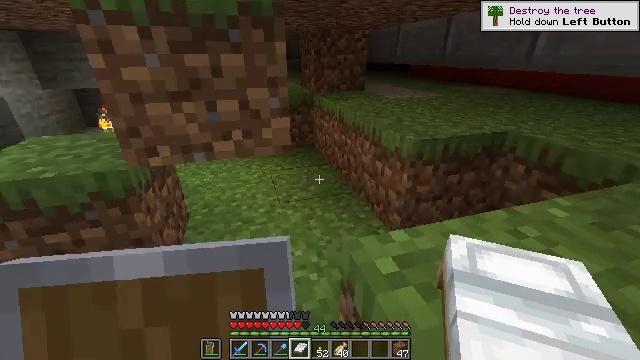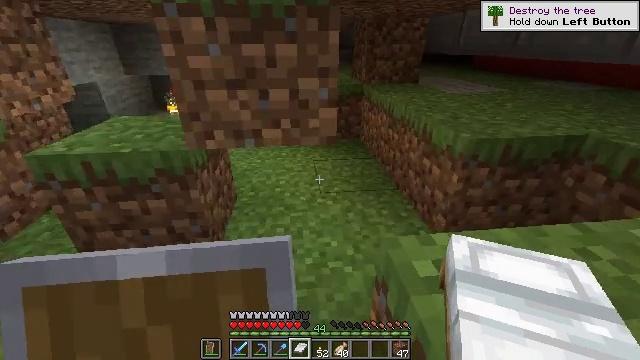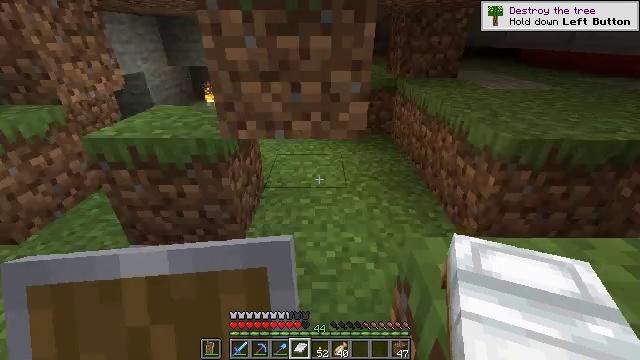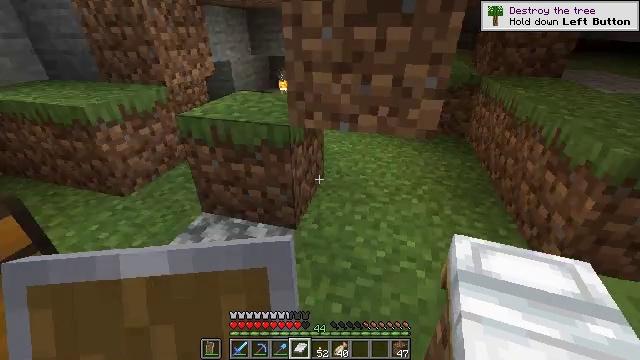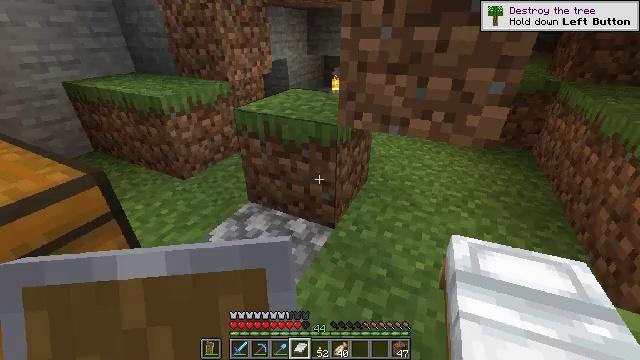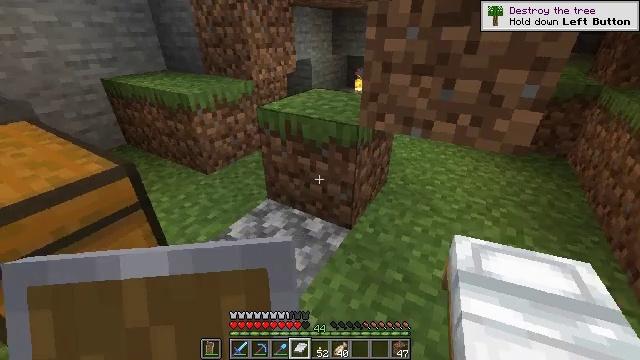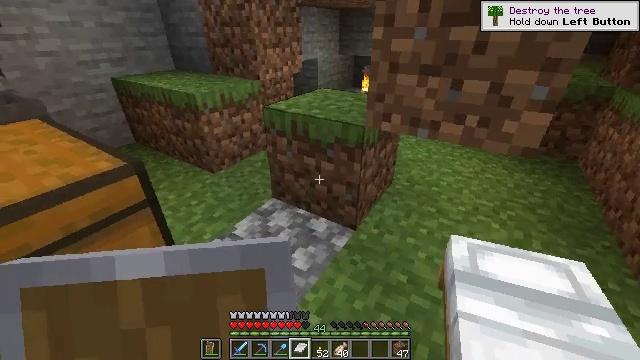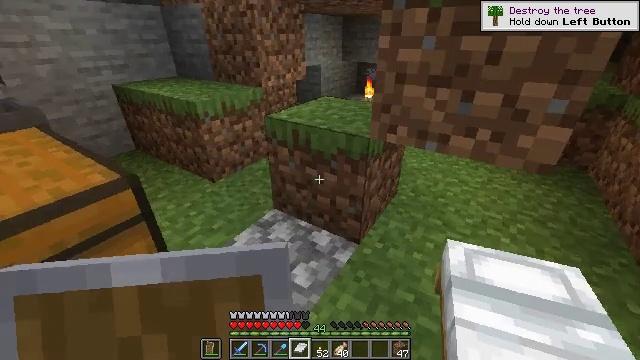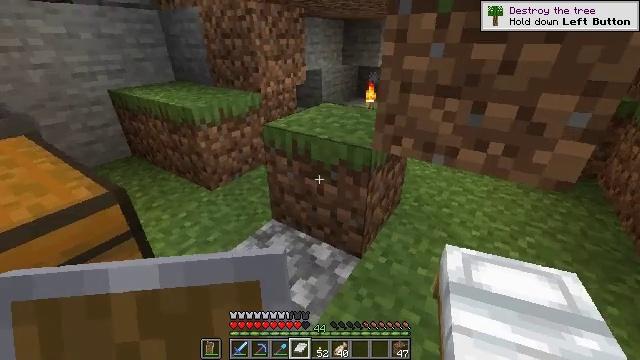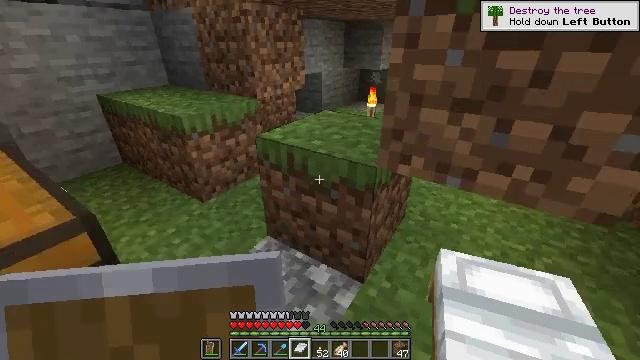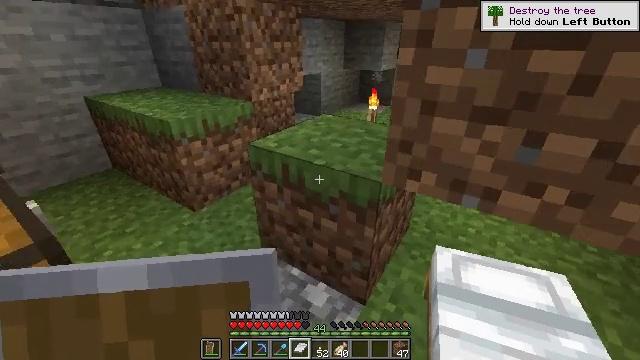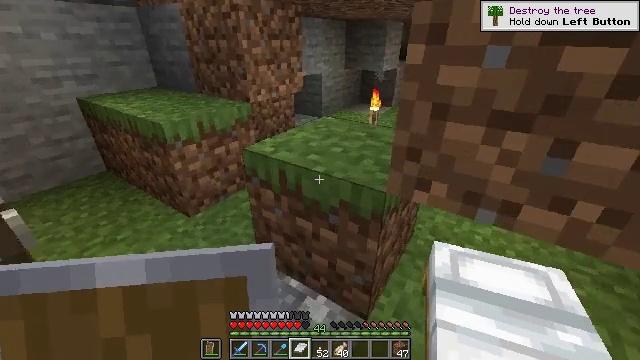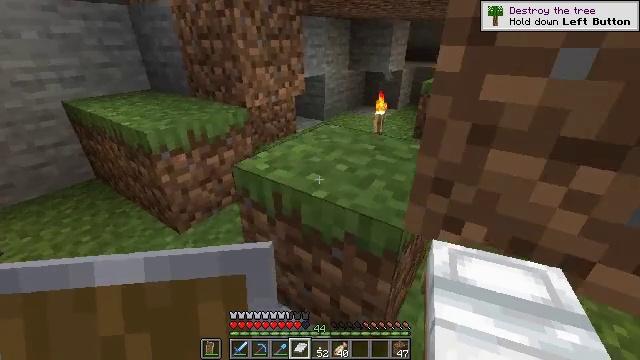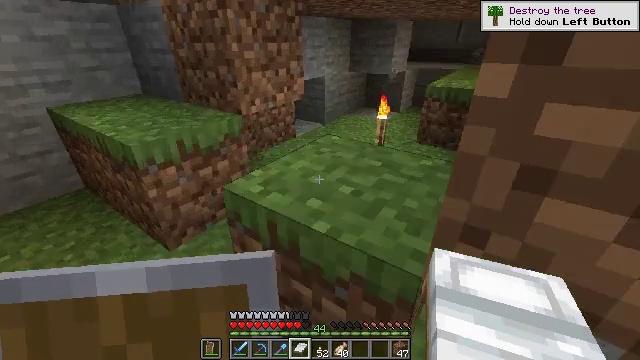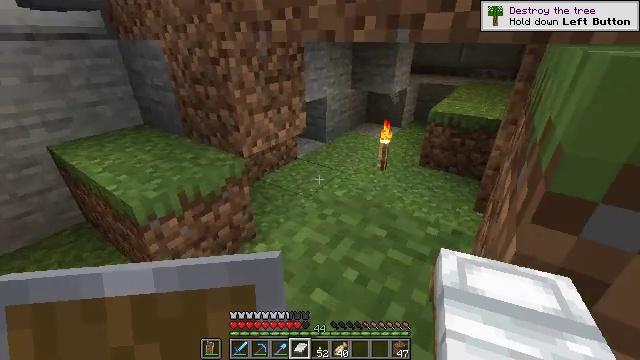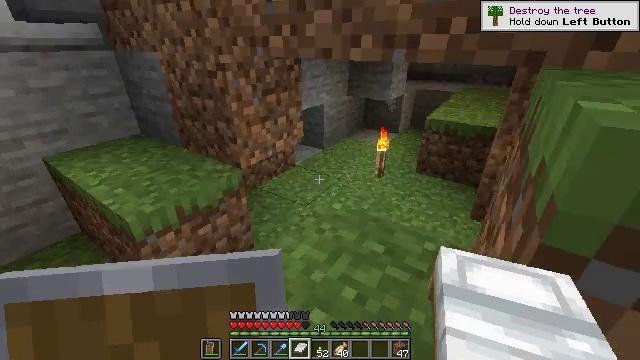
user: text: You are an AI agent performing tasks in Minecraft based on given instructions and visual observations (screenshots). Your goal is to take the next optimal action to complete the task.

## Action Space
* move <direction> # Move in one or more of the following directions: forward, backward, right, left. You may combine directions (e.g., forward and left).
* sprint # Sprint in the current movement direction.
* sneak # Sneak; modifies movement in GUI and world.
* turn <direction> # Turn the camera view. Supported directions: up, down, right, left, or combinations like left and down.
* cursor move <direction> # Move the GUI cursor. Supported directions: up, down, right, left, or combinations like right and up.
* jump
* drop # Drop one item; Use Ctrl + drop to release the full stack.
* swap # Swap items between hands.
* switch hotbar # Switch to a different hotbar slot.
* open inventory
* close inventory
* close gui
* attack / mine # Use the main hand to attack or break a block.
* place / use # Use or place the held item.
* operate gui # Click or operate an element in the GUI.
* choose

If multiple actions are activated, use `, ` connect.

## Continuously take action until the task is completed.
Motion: motion action
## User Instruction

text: Retrieve the observer from a structure.
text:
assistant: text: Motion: turn left and down
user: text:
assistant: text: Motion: turn left and down
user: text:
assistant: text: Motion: turn left and down
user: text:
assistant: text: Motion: turn left
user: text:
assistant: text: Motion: turn left
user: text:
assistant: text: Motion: turn left
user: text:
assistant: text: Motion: move forward, turn up
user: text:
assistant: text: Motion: move forward
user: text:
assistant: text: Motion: move forward
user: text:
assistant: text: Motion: move forward
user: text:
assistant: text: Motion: move forward
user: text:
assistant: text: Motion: move forward
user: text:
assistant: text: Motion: move forward
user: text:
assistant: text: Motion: move forward, jump
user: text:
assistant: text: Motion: move forward and move left, jump
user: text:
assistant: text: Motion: move forward and move left, turn right and up, jump
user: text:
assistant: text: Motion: move forward and move left, turn right, jump
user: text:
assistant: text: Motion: move forward and move left, turn right
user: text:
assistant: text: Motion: move forward and move left, turn right
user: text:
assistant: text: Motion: move forward, turn right
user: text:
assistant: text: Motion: move forward, turn right
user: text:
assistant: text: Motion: turn right
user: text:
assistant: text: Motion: turn right
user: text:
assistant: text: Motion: turn right
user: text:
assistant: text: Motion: turn right
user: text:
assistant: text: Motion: move forward, turn right, jump
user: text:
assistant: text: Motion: move forward, turn right, jump
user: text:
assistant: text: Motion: move forward, turn right, jump
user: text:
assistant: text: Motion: move forward
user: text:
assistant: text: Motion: move forward